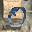
Label: 0